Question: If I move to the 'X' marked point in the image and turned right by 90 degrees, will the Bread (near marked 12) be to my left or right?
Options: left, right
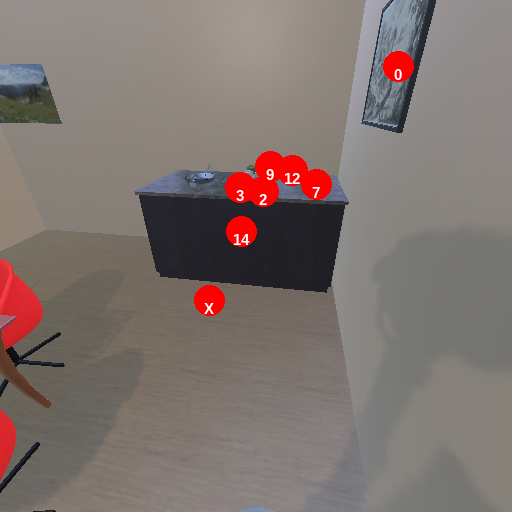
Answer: left